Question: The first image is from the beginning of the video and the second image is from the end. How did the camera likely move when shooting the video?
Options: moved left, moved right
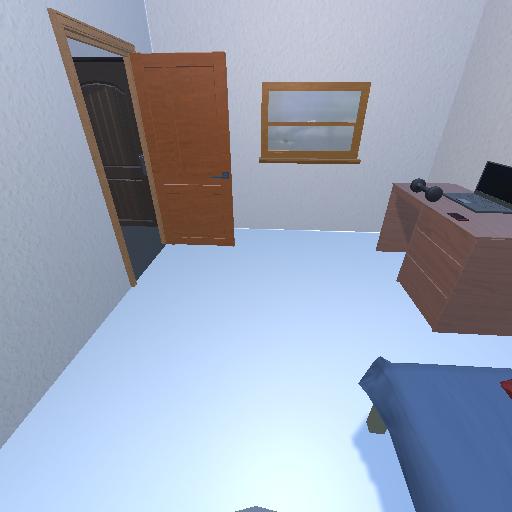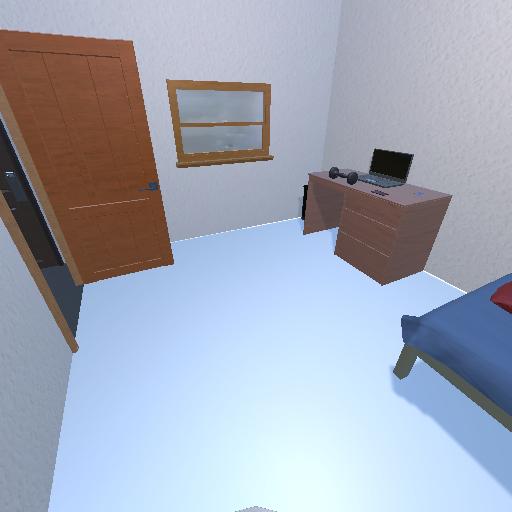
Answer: moved left